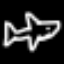
Label: airplane